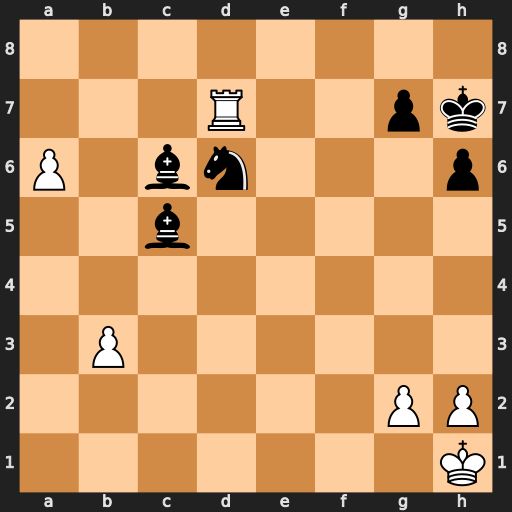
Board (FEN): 8/3R2pk/P1bn3p/2b5/8/1P6/6PP/7K
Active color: w
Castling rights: -
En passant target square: -
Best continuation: Rc7 Be8 Rxc5